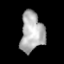
Tissue: lung
Cell type: Fibroblasts
Senescence score: 0.2367
Nuclear area (px): 907
Mean DAPI intensity: 174.928